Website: macys
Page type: cart
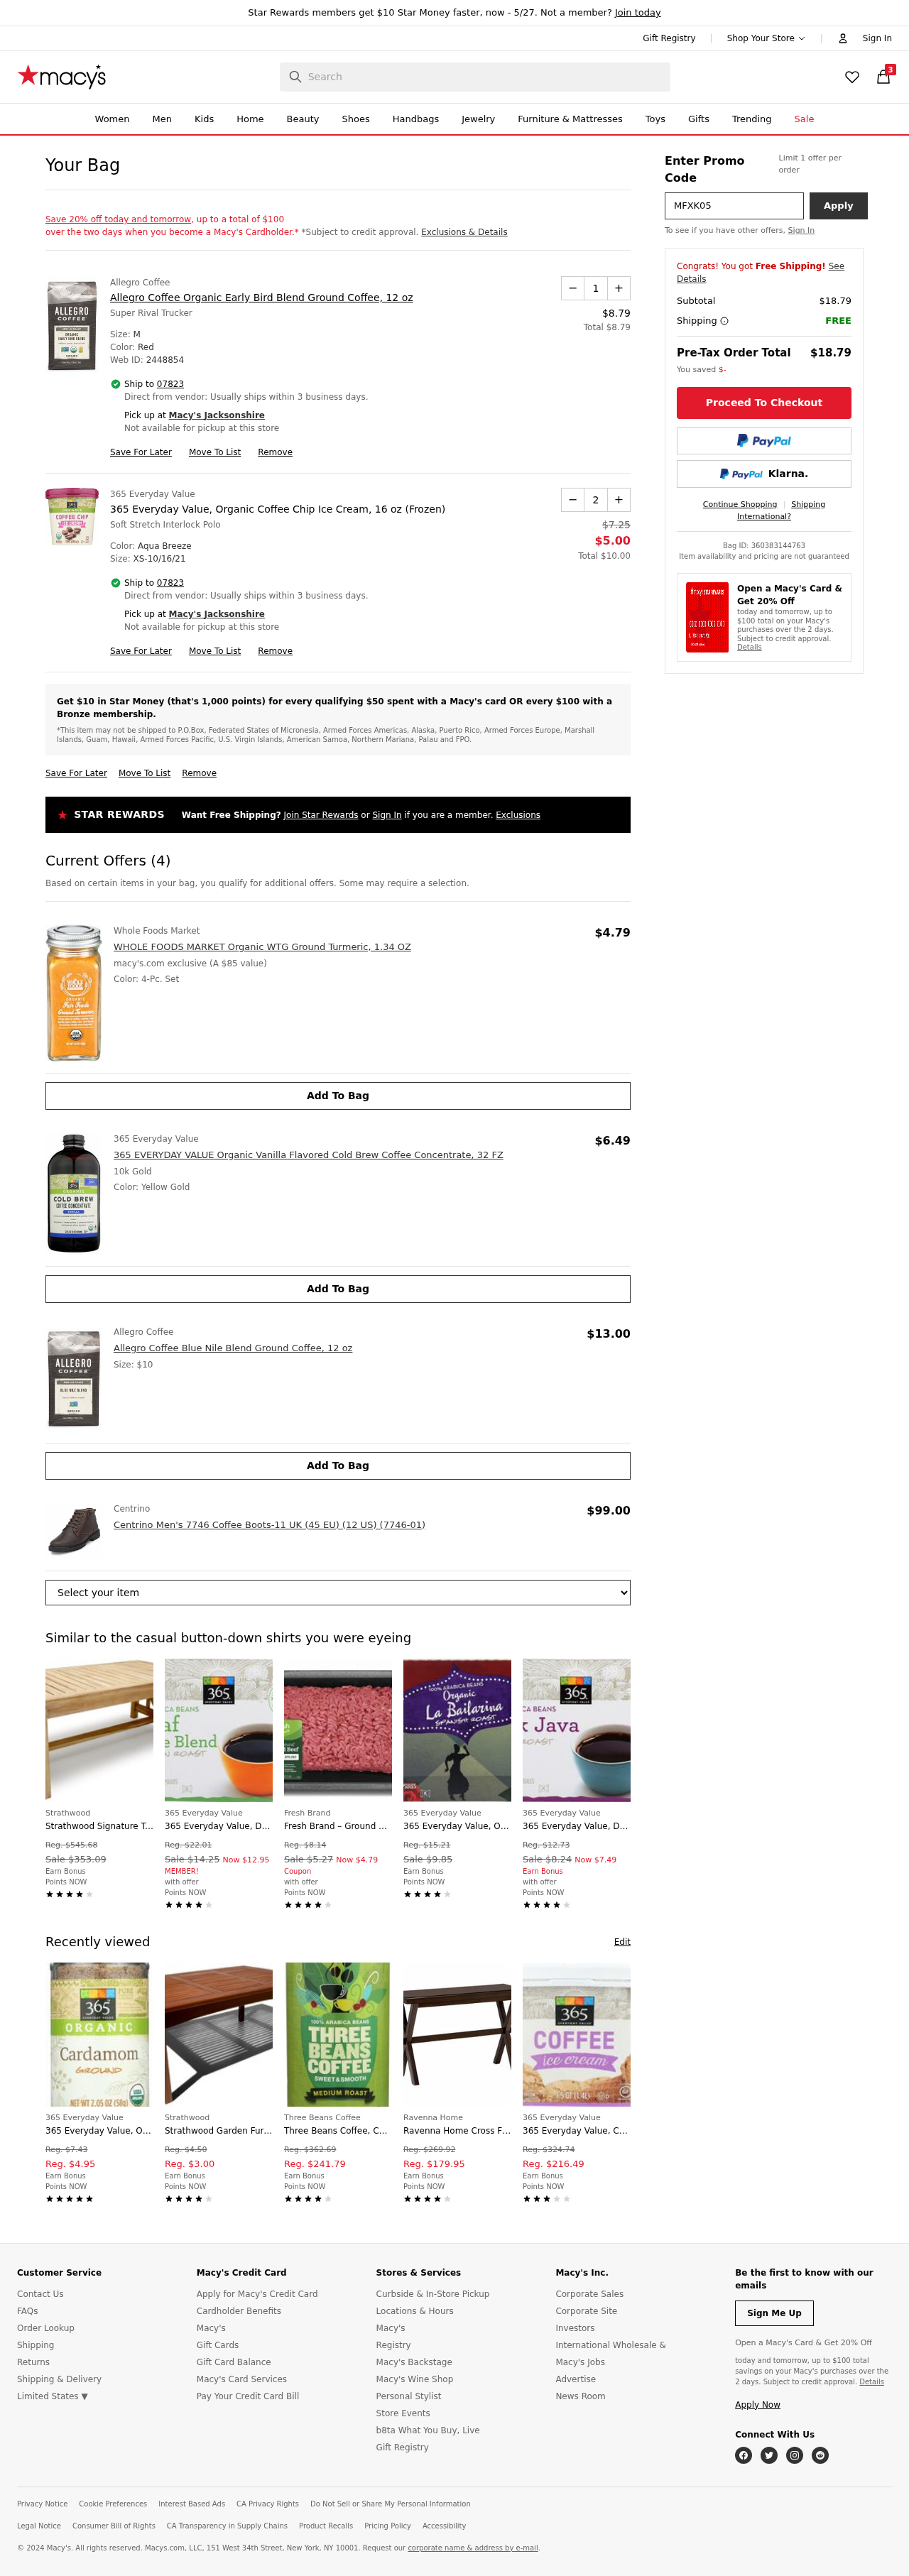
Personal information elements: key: PII_CITY
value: Jacksonshire
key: PII_POSTCODE
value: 07823
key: PII_PROMO_CODE
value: MFXK05
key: PII_POSTCODE2
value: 07823
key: PII_CITY2
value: Jacksonshire
Product elements: key: PRODUCT1_BRAND
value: Allegro Coffee
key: PRODUCT1_NAME
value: Allegro Coffee Organic Early Bird Blend Ground Coffee, 12 oz
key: PRODUCT1_PRICE
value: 8.79
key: PRODUCT1_QUANTITY
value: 1
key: PRODUCT2_BRAND
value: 365 Everyday Value
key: PRODUCT2_NAME
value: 365 Everyday Value, Organic Coffee Chip Ice Cream, 16 oz (Frozen)
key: PRODUCT2_PRICE
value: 5
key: PRODUCT2_QUANTITY
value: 2
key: PRODUCT3_BRAND
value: Whole Foods Market
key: PRODUCT3_NAME
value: WHOLE FOODS MARKET Organic WTG Ground Turmeric, 1.34 OZ
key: PRODUCT3_PRICE
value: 4.79
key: PRODUCT4_BRAND
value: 365 Everyday Value
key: PRODUCT4_NAME
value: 365 EVERYDAY VALUE Organic Vanilla Flavored Cold Brew Coffee Concentrate, 32 FZ
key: PRODUCT4_PRICE
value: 6.49
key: PRODUCT5_BRAND
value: Allegro Coffee
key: PRODUCT5_NAME
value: Allegro Coffee Blue Nile Blend Ground Coffee, 12 oz
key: PRODUCT5_PRICE
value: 13
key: PRODUCT6_BRAND
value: Centrino
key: PRODUCT6_NAME
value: Centrino Men's 7746 Coffee Boots-11 UK (45 EU) (12 US) (7746-01)
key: PRODUCT6_PRICE
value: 99
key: PRODUCT1_TOTAL
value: Total $8.79
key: PRODUCT2_ORIGINAL_PRICE
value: $7.25
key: PRODUCT2_TOTAL
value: Total $10.00
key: PRODUCT7_BRAND
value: Strathwood
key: PRODUCT7_NAME
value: Strathwood Signature Tavolara Teak Coffee Table
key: PRODUCT7_ORIGINAL_PRICE
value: Reg. $545.68
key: PRODUCT7_SALE_PRICE
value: Sale $353.09
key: PRODUCT8_BRAND
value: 365 Everyday Value
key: PRODUCT8_NAME
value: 365 Everyday Value, Decaf House Blend Coffee Capsules, 12 ct
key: PRODUCT8_ORIGINAL_PRICE
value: Reg. $22.01
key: PRODUCT8_SALE_PRICE
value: Sale $14.25
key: PRODUCT8_PRICE
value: Now $12.95
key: PRODUCT9_BRAND
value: Fresh Brand
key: PRODUCT9_NAME
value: Fresh Brand – Ground Beef 73% Lean/27% Fat, 1 lb
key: PRODUCT9_ORIGINAL_PRICE
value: Reg. $8.14
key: PRODUCT9_SALE_PRICE
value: Sale $5.27
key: PRODUCT9_PRICE
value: Now $4.79
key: PRODUCT10_BRAND
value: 365 Everyday Value
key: PRODUCT10_NAME
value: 365 Everyday Value, Organic La Bailarina Coffee Capsules, 12 ct
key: PRODUCT10_ORIGINAL_PRICE
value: Reg. $15.21
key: PRODUCT10_SALE_PRICE
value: Sale $9.85
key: PRODUCT11_BRAND
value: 365 Everyday Value
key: PRODUCT11_NAME
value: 365 Everyday Value, Dark Java Coffee Capsules, 12 ct
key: PRODUCT11_ORIGINAL_PRICE
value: Reg. $12.73
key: PRODUCT11_SALE_PRICE
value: Sale $8.24
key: PRODUCT11_PRICE
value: Now $7.49
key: PRODUCT12_BRAND
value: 365 Everyday Value
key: PRODUCT12_NAME
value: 365 Everyday Value, Organic Ground Cardamom, 2.05 oz
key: PRODUCT12_ORIGINAL_PRICE
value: Reg. $7.43
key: PRODUCT12_PRICE
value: Reg. $4.95
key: PRODUCT13_BRAND
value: Strathwood
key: PRODUCT13_NAME
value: Strathwood Garden Furniture - Gibranta All-Weather Hardwood Coffee Table
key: PRODUCT13_ORIGINAL_PRICE
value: Reg. $4.50
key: PRODUCT13_PRICE
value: Reg. $3.00
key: PRODUCT14_BRAND
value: Three Beans Coffee
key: PRODUCT14_NAME
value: Three Beans Coffee, Coffee Medium Roast Whole Bean, 14 Ounce
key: PRODUCT14_ORIGINAL_PRICE
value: Reg. $362.69
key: PRODUCT14_PRICE
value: Reg. $241.79
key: PRODUCT15_BRAND
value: Ravenna Home
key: PRODUCT15_NAME
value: Ravenna Home Cross Flush Mounted Wooden Coffee Table
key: PRODUCT15_ORIGINAL_PRICE
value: Reg. $269.92
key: PRODUCT15_PRICE
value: Reg. $179.95
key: PRODUCT16_BRAND
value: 365 Everyday Value
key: PRODUCT16_NAME
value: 365 Everyday Value, Coffee Ice Cream, 48 oz (Frozen)
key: PRODUCT16_ORIGINAL_PRICE
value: Reg. $324.74
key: PRODUCT16_PRICE
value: Reg. $216.49
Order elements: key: ORDER_NUM_ITEMS
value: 3
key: ORDER_SUBTOTAL
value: $18.79
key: ORDER_SUBTOTAL2
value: $18.79
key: ORDER_ID
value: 360383144763
Search elements: key: HEADER_SEARCH
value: Search